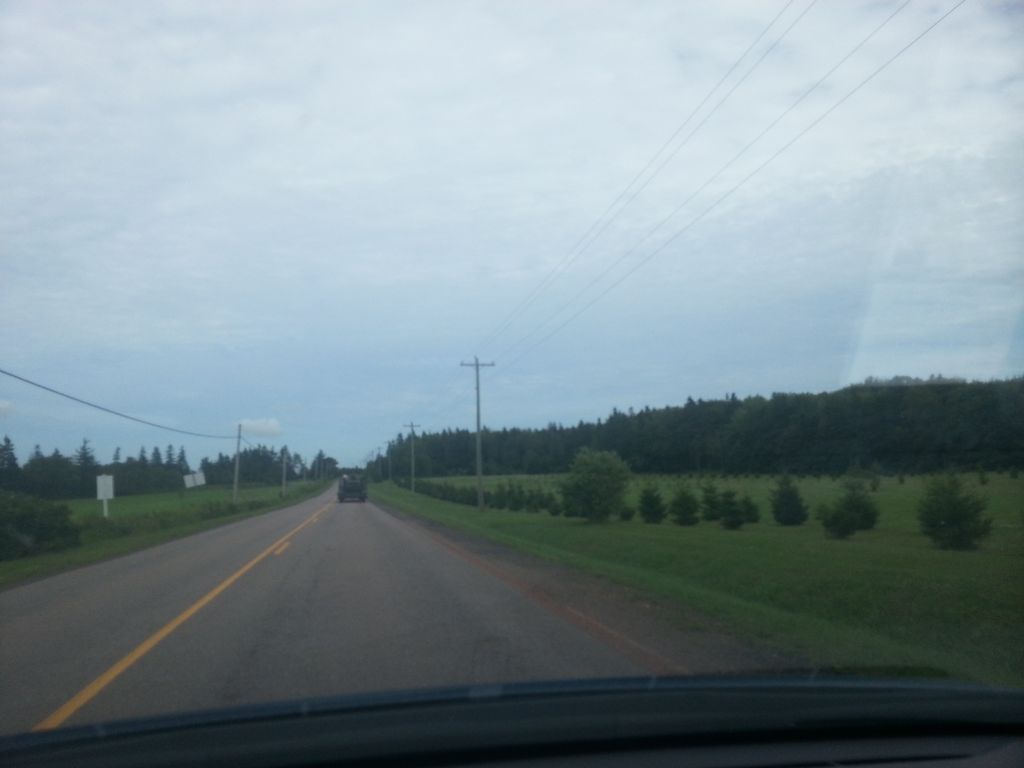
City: charlottetown